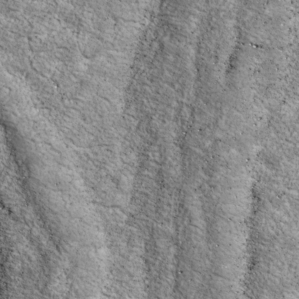
Label: non_frost